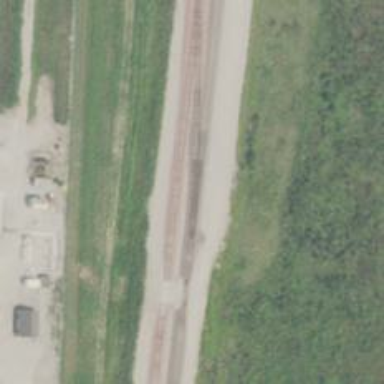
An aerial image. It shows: Rail spur service.